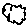
Label: cloud